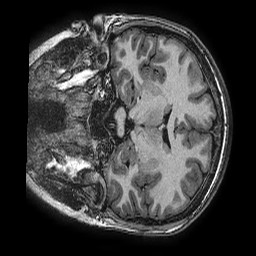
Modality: T1w
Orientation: coronal
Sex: female
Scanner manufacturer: ge
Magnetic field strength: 3 T
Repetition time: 0.0077 s
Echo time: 0.003436 s